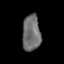
Tissue: lung
Cell type: Endothelial cells
Senescence score: 0.2082
Nuclear area (px): 638
Mean DAPI intensity: 110.221